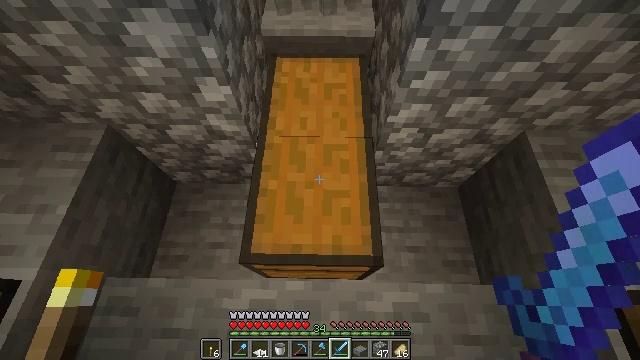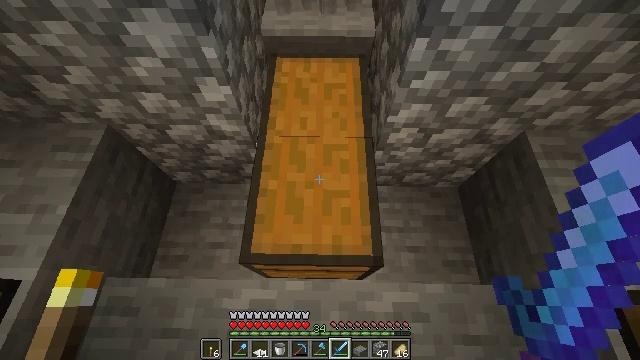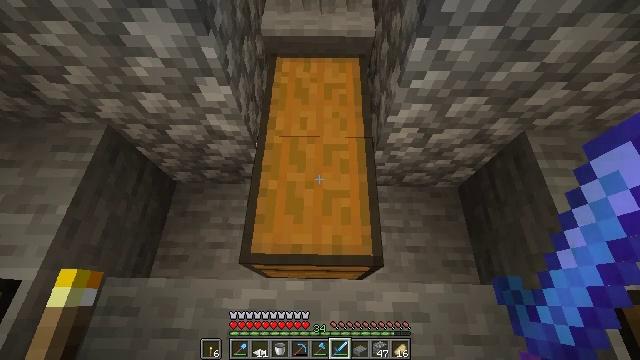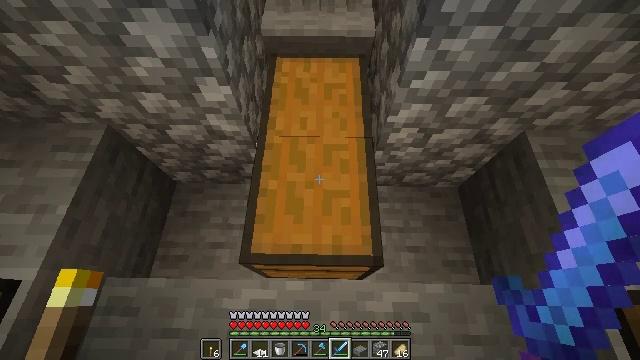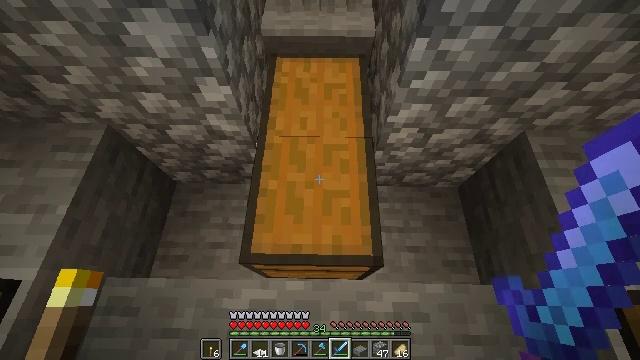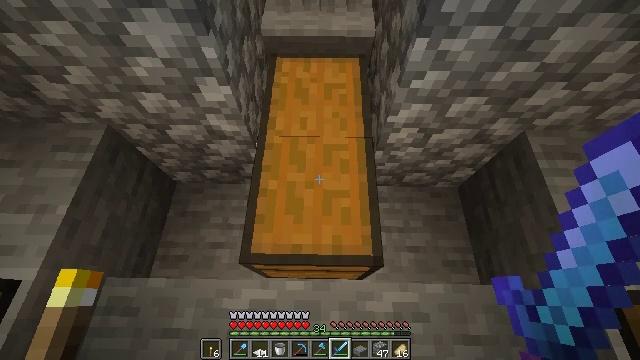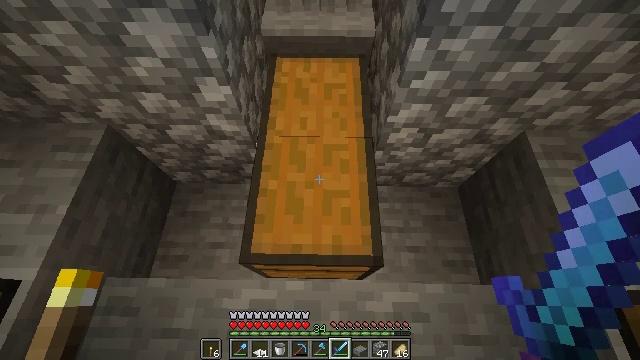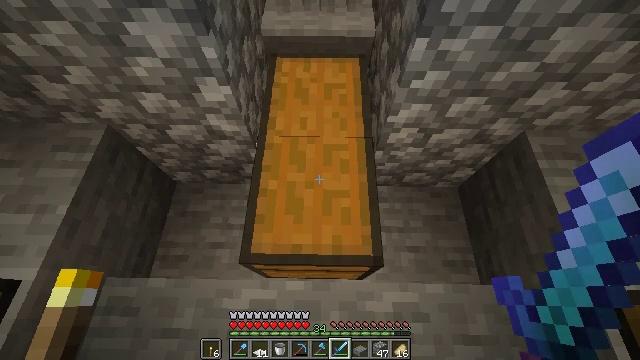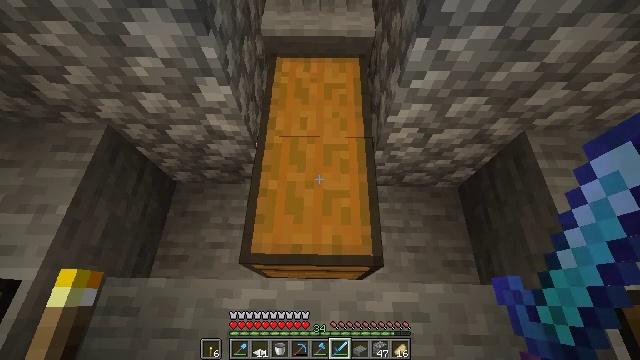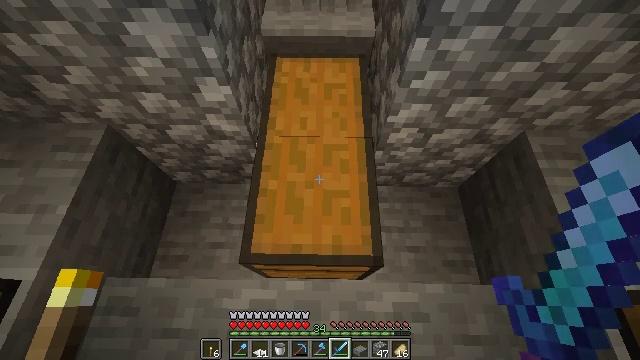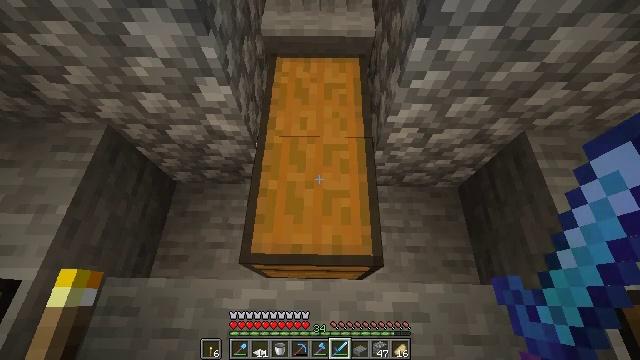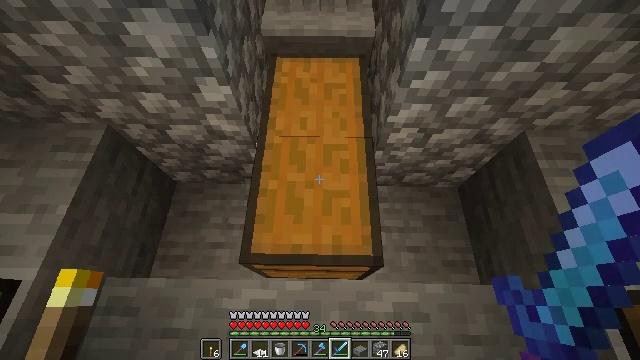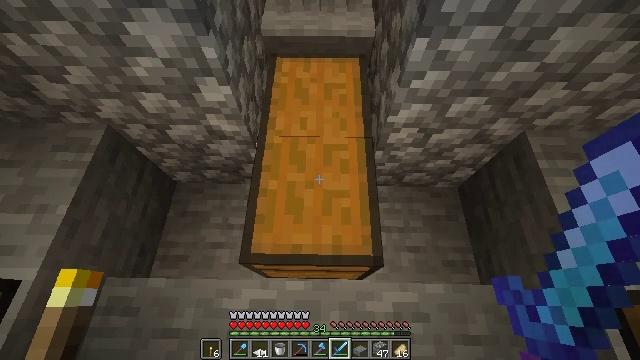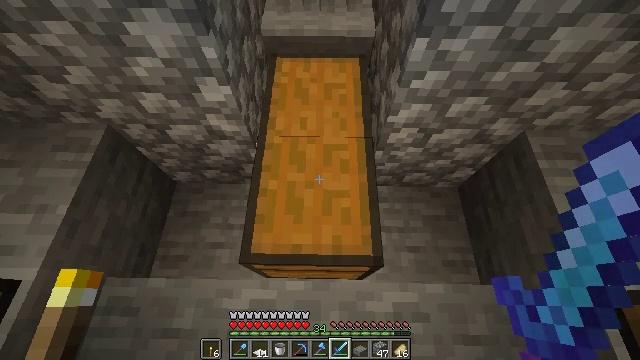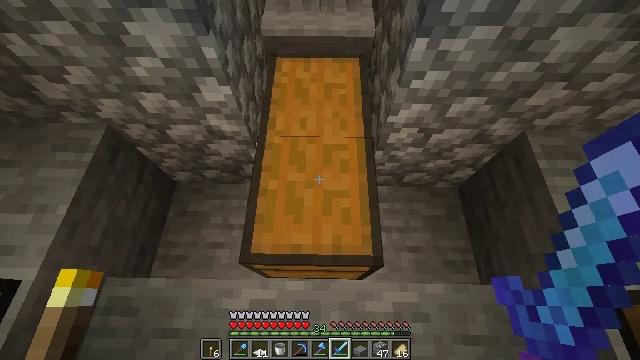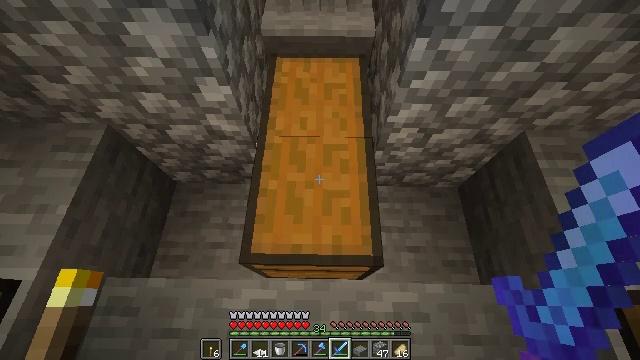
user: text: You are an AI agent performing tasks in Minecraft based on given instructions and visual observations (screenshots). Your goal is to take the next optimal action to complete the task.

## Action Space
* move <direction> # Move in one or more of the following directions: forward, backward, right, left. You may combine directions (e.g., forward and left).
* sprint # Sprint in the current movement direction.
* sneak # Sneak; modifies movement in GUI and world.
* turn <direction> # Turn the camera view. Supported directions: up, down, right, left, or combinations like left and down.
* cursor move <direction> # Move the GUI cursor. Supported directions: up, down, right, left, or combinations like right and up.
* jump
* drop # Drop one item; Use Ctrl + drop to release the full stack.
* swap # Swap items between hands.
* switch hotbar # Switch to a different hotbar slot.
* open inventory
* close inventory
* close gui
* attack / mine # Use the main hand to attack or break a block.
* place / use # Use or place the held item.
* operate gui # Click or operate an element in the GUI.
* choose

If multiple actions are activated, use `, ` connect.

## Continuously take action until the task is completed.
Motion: motion action
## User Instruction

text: Remove a diamond sword from the inventory.
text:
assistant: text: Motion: no_op
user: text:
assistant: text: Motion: no_op
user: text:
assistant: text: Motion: no_op
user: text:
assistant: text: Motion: no_op
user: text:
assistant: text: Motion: no_op
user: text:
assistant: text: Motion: no_op
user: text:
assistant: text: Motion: no_op
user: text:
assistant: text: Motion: no_op
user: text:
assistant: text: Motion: no_op
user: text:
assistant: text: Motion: no_op
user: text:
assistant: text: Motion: no_op
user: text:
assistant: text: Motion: no_op
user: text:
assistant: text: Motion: no_op
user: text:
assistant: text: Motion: no_op
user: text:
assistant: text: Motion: no_op
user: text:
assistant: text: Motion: no_op
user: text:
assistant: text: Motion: no_op
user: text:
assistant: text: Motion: no_op
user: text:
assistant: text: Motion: no_op
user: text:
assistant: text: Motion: no_op
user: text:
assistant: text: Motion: no_op
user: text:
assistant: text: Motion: no_op
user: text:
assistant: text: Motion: no_op
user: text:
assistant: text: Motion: no_op
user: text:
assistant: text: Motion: no_op
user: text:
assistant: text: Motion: no_op
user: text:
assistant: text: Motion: no_op
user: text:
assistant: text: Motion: no_op
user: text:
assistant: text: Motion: no_op
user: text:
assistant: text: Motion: no_op